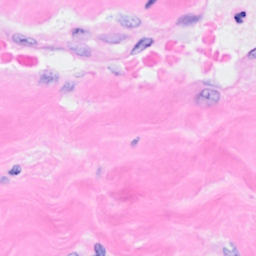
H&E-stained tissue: Breast